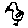
Label: bird